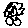
Label: flower